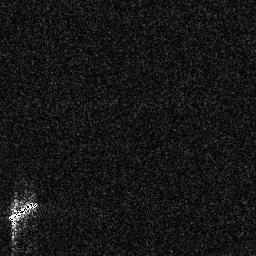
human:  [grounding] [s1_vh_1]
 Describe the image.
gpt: In the satellite image, there is  <ref>1 medium ship </ref> <box>[[2, 78, 15, 86, 0]]</box> located at bottom left.